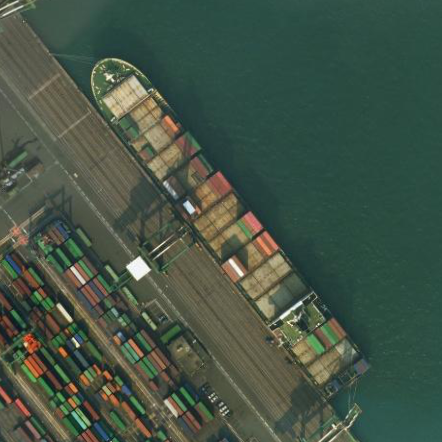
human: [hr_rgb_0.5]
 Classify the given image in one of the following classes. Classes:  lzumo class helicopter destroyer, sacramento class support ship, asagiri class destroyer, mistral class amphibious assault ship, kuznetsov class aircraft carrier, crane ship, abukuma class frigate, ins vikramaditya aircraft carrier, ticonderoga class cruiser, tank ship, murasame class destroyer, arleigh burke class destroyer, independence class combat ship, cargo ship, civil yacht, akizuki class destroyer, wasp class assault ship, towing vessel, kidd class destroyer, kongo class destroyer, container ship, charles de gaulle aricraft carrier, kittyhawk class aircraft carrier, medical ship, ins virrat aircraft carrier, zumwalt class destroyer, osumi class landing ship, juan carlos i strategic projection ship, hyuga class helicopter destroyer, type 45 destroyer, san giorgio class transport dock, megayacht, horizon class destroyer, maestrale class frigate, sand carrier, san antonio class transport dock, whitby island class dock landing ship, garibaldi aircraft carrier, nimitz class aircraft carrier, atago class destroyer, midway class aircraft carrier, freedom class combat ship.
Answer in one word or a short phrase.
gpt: Container ship